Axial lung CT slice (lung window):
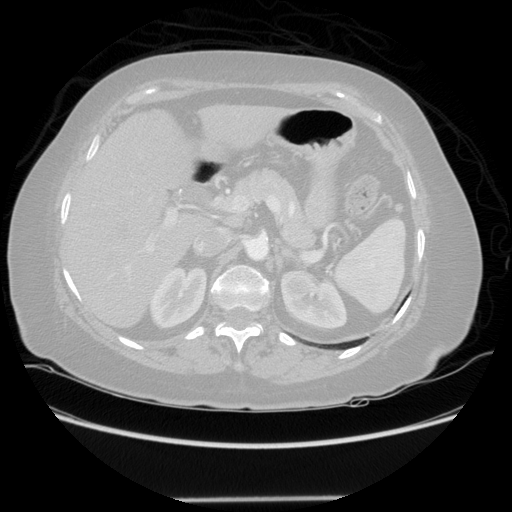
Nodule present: no